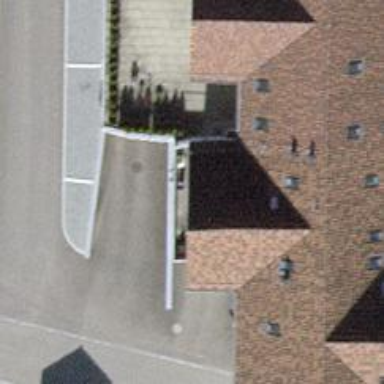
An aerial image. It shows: Parking entrance.